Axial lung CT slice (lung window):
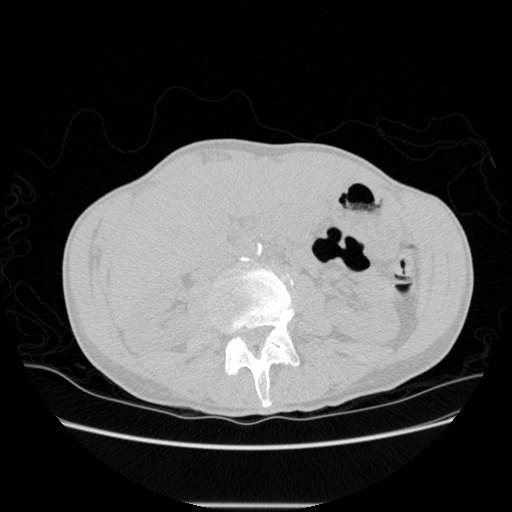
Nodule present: no